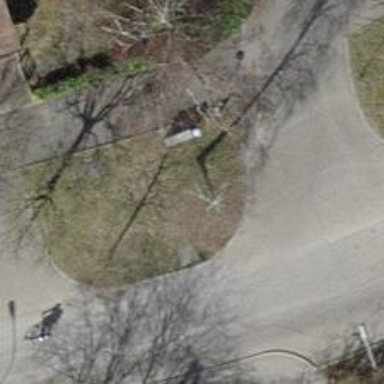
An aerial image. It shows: Street cabinet used for power utility.